Field crop: tomato
Growth stage: 1
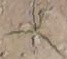
Species: cyperus